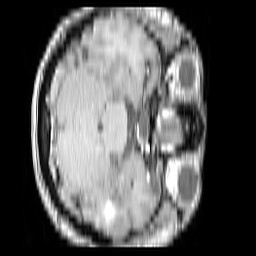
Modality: T1w
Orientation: axial
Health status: ill
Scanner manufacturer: philips
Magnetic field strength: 3 T
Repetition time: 0.3787 s
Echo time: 0.002908 s